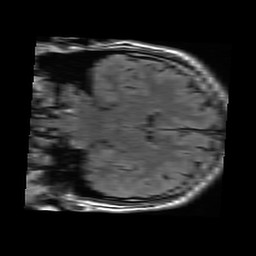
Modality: FLAIR
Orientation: coronal
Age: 21
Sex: male
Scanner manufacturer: ge
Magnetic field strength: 3 T
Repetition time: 9 s
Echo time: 0.1225 s